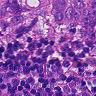
Metastatic tissue present: yes